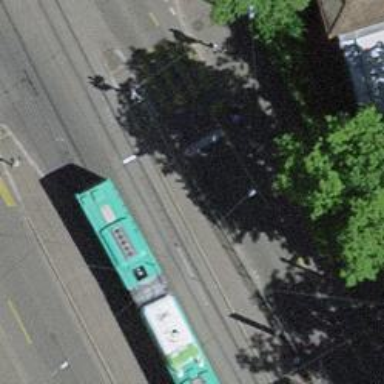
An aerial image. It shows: Tram stop with public transport stop position.